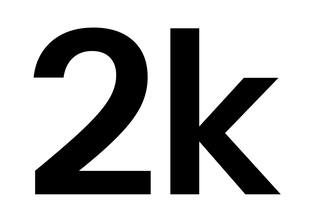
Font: InstrumentSans_SemiBold